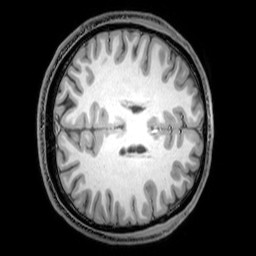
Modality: T1w
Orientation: axial
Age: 24
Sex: male
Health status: healthy
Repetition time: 0.081 s
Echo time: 0.037 s